Brain MRI, t1w sequence, axial 2D slice.
Patient: age 40, sex F, weight 78 kg, height 1.78 m
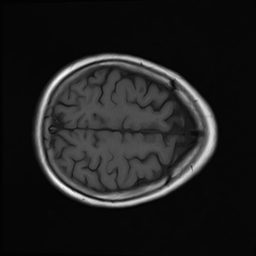